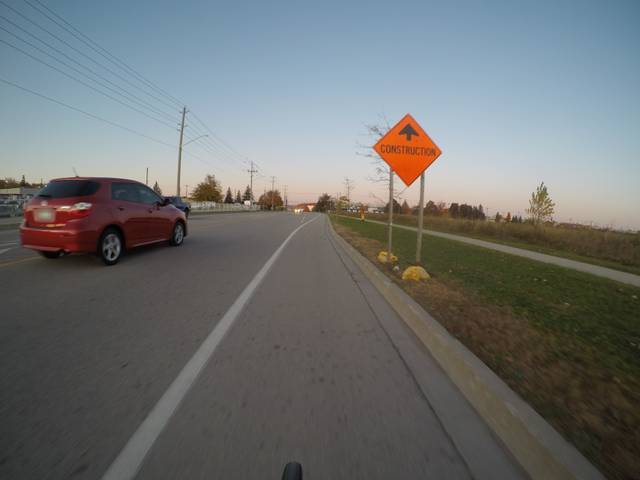
Region: Canada
Coordinates: 43.41, -80.439